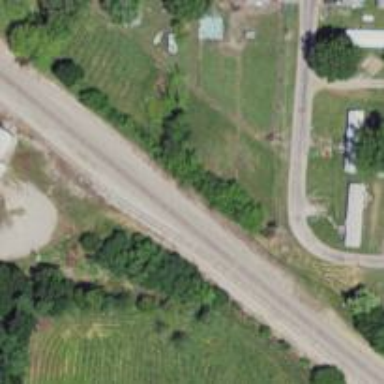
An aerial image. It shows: Rail spur service.